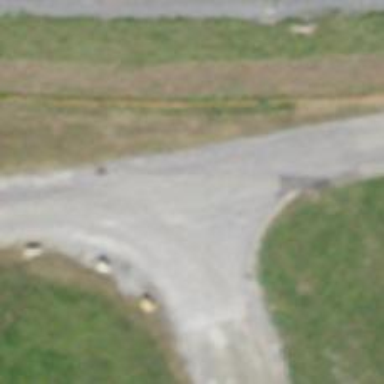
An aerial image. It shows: Residential road with asphalt surface and no sidewalk.